五年级 · 立体几何学
如图, 这是一个长方体模型的展开图, 求它的表面积和体积。

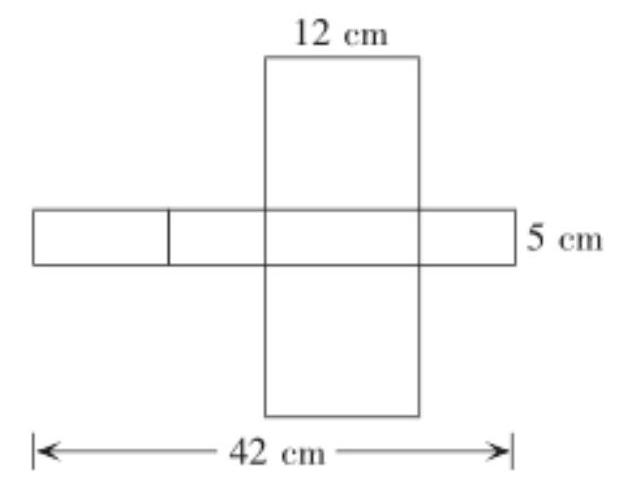
答案: 解表面积是 $426 \mathrm{~cm}^{2}$, 体积是 $540 \mathrm{~cm}^{3}$

【分析】观察展开图可知, 长为 $12 \mathrm{~cm}$, 宽为 $5 \mathrm{~cm}$, 高为 $[(42-12 \times 2) \div 2] \mathrm{cm}$, 也就是 $9 \mathrm{~cm}$, 根据长方体的表面积 $=($ 长 $\times$ 宽 + 长 $\times$ 高十宽 $\times$ 高 $) \times 2$, 用 $(12 \times 5+12 \times 9+9 \times 5) \times 2$ 即可求出长方体的表面积，根据长方体的体积 $=$ 长 $\times$ 宽 $\times$ 高, 用 $12 \times 5 \times 9$ 即可求出长方体体积。

【详解】 $(42-12 \times 2) \div 2$

$=(42-24) \div 2$

$=18 \div 2$

$=9(\mathrm{~cm})$

表面积: $\quad(12 \times 5+12 \times 9+9 \times 5) \times 2$

$=(60+108+45) \times 2$

$=213 \times 2$

$=426\left(\mathrm{~cm}^{2}\right)$

体积: $12 \times 5 \times 9$
$=60 \times 9$

$=540\left(\mathrm{~cm}^{3}\right)$

这个长方体的表面积是 $426 \mathrm{~cm}^{2}$, 体积是 $540 \mathrm{~cm}^{3}$ 。